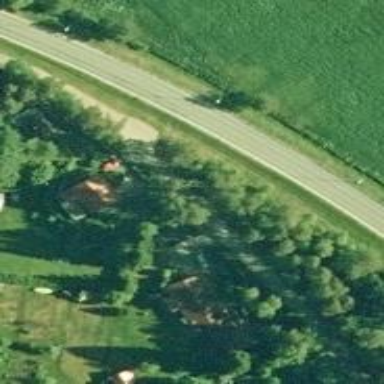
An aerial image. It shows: Turning circle on the road.